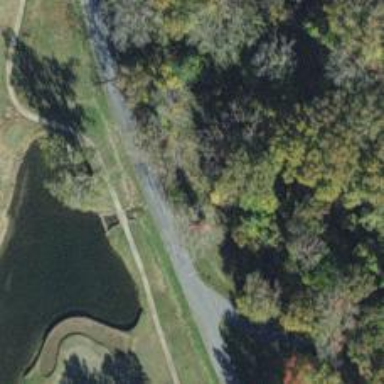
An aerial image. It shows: Culvert tunnel.